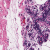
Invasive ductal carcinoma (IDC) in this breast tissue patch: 0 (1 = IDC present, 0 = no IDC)